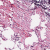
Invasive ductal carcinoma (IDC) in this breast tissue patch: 0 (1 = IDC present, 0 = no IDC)